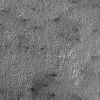
Atmospheric dust classification: not_dusty